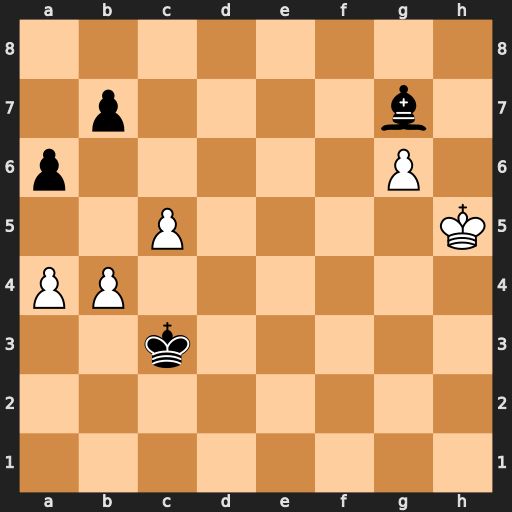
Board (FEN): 8/1p4b1/p5P1/2P4K/PP6/2k5/8/8
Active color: w
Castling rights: -
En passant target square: -
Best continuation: b5 axb5 axb5